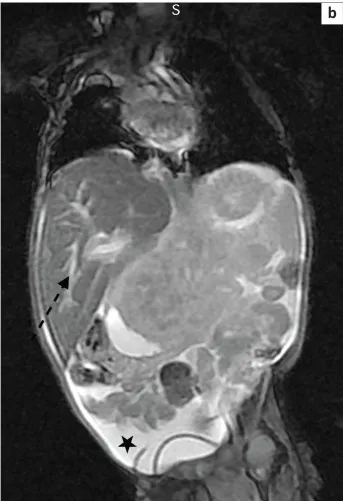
This lesion is locally invasive, as demonstrated by the inseparability from the D2 segment of the duodenum (solid white arrow); (b) Associated findings of dilated intrahepatic bile ducts (broken black arrow) and ascites (black star).
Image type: radiology (mri)